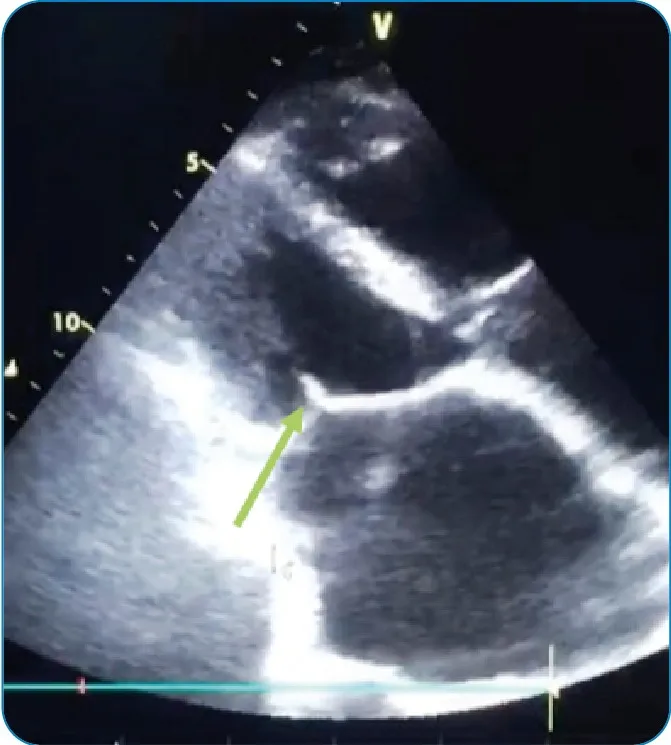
A transthoracic echocardiography image showing a vegetation on the anterior mitral valve.
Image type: radiology (ultrasound)